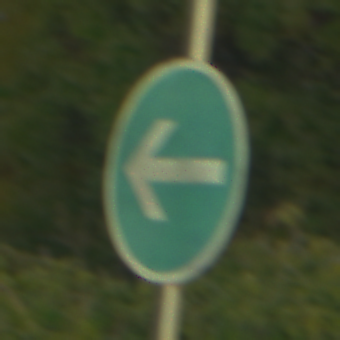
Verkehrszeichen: VorgeschriebeneFahrtrichtungHierLinks
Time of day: Night
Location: Outdoor (Urban)
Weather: PartlyCloudy
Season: NotSpecified
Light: Artificial